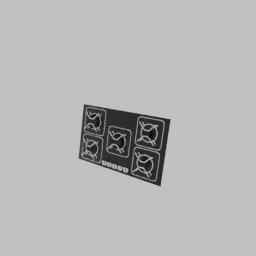
Label: appliances